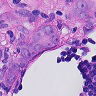
Metastatic tissue present: yes